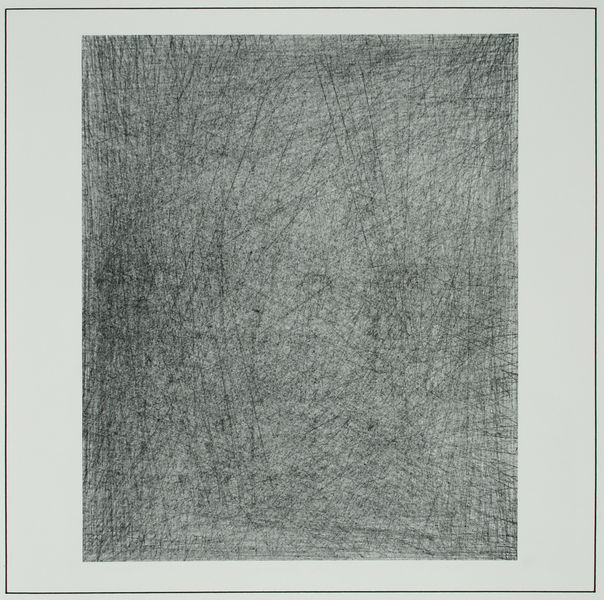
Titel: Ten Thousand Lines, Five Inches Long, Within An Area Of 6.75 x 5.5 Inches
Künstler: Sol Lewitt
Standort: New Britain, Conn.
Institution: Museum of American Art
Schlagwörter: weiß, grau, schwarz, zeichnung, rahmen, bild, fläche, linien, striche, rechtecke, rechteck, linie, schraffur, radierung, strich, bleistift, ecken, lewitt, viereck, flecke, grafit